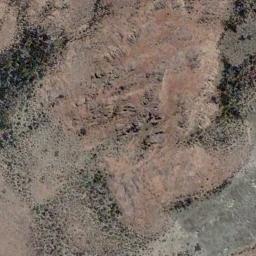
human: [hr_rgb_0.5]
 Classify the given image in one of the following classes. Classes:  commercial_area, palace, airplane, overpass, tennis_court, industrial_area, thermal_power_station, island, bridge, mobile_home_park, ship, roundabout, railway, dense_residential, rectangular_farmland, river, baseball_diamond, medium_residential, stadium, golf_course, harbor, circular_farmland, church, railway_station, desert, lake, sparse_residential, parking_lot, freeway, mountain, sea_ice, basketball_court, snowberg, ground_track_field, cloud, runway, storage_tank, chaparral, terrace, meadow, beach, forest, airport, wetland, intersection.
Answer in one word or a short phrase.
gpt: desert